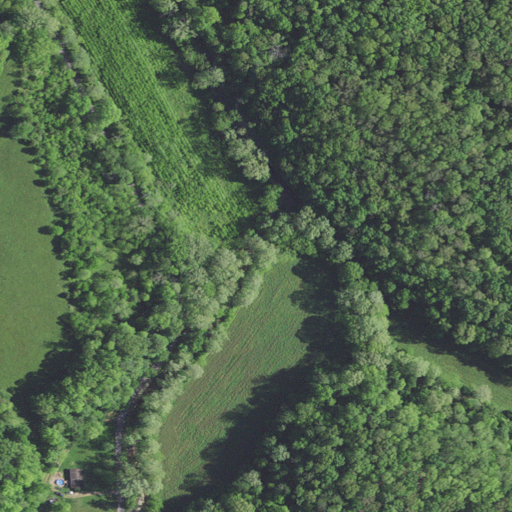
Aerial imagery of valley in Kentucky named Durham Hollow containing deciduous forest, pasture, open development, and mixed forest